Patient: sex M, age 46
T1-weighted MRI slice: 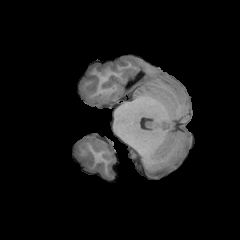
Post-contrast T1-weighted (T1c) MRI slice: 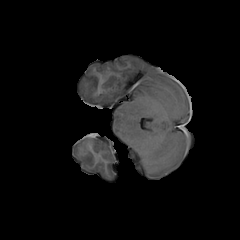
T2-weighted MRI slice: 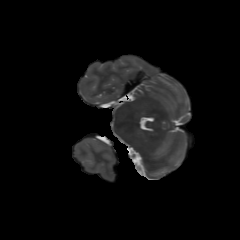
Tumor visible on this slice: yes
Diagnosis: Glioblastoma, IDH-wildtype
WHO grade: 4